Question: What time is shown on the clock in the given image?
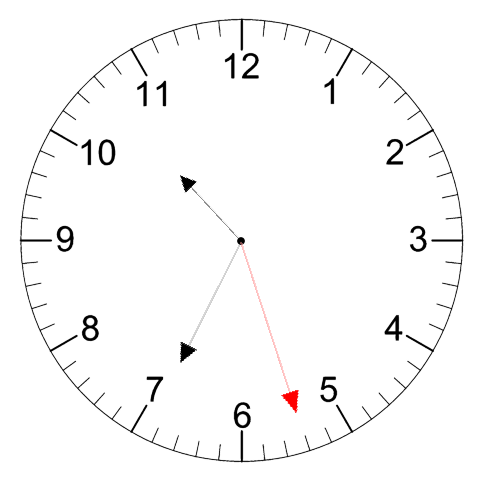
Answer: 10:34:27